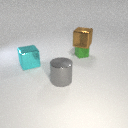
large gray metal cylinder to the left of small green rubber cube